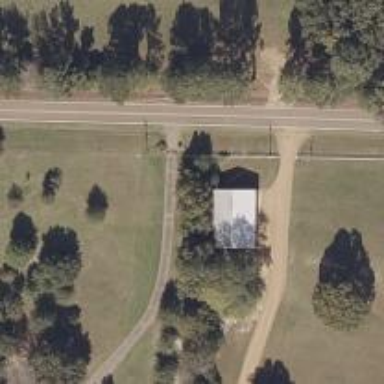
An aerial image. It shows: Driveway leading to service road.